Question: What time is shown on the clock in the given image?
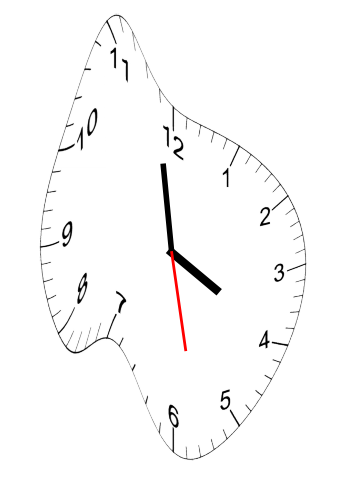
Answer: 03:58:28